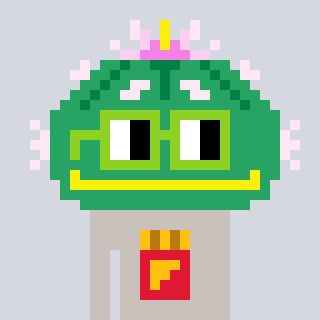
a pixel art character with square light green glasses, a peyote-shaped head and a foggrey-colored body on a cool background